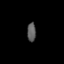
Tissue: lung
Cell type: Endothelial cells
Senescence score: 0.5611
Nuclear area (px): 161
Mean DAPI intensity: 90.795